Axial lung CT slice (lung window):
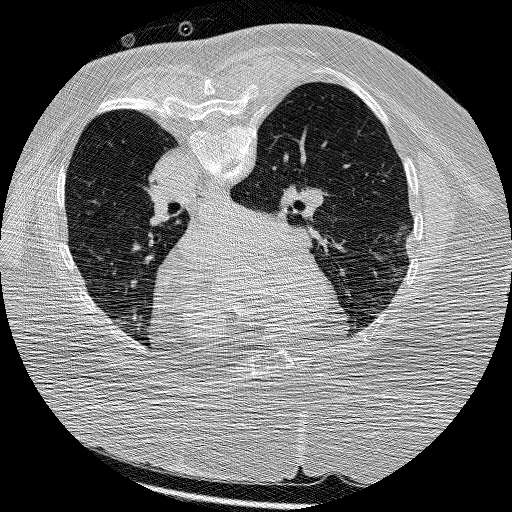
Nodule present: no